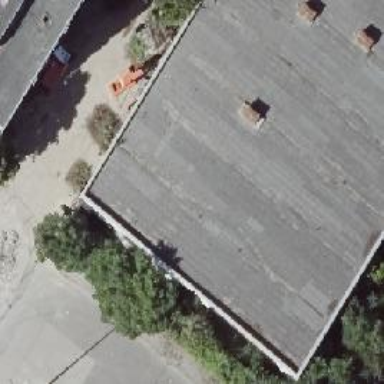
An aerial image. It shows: Workshop.